Field crop: maize
Growth stage: 1
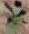
Species: datura